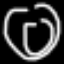
Label: donut